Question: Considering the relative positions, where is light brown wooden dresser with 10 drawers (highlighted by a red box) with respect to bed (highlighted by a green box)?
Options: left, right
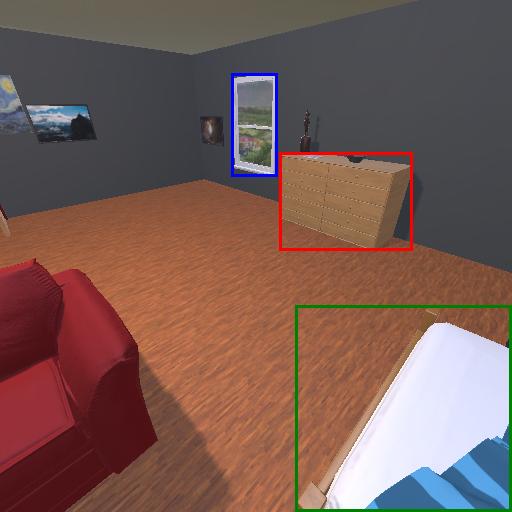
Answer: left